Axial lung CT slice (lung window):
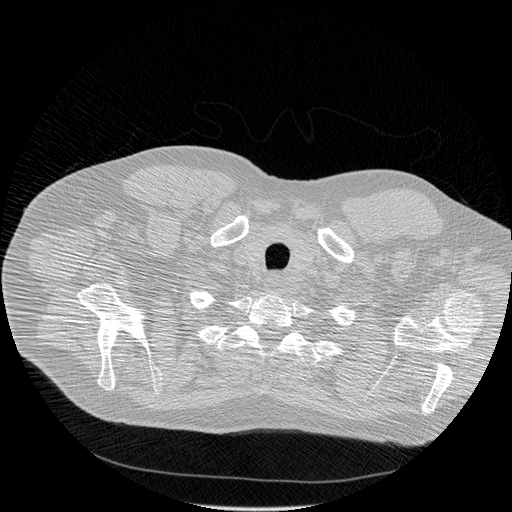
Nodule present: no